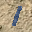
Label: 1